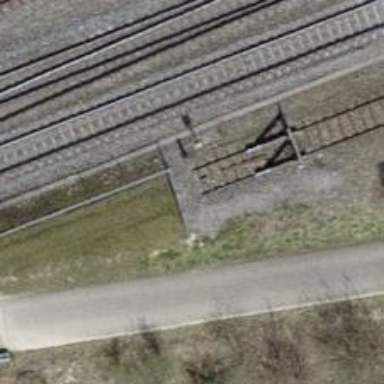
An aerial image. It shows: Railway buffer stop.